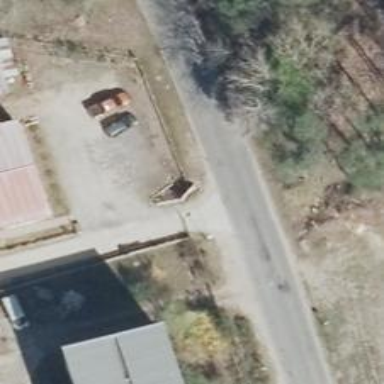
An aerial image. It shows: Concrete driveway serving as service road.